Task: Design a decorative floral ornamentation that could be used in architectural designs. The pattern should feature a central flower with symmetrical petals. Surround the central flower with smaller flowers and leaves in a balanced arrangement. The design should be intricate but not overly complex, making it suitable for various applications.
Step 1752:
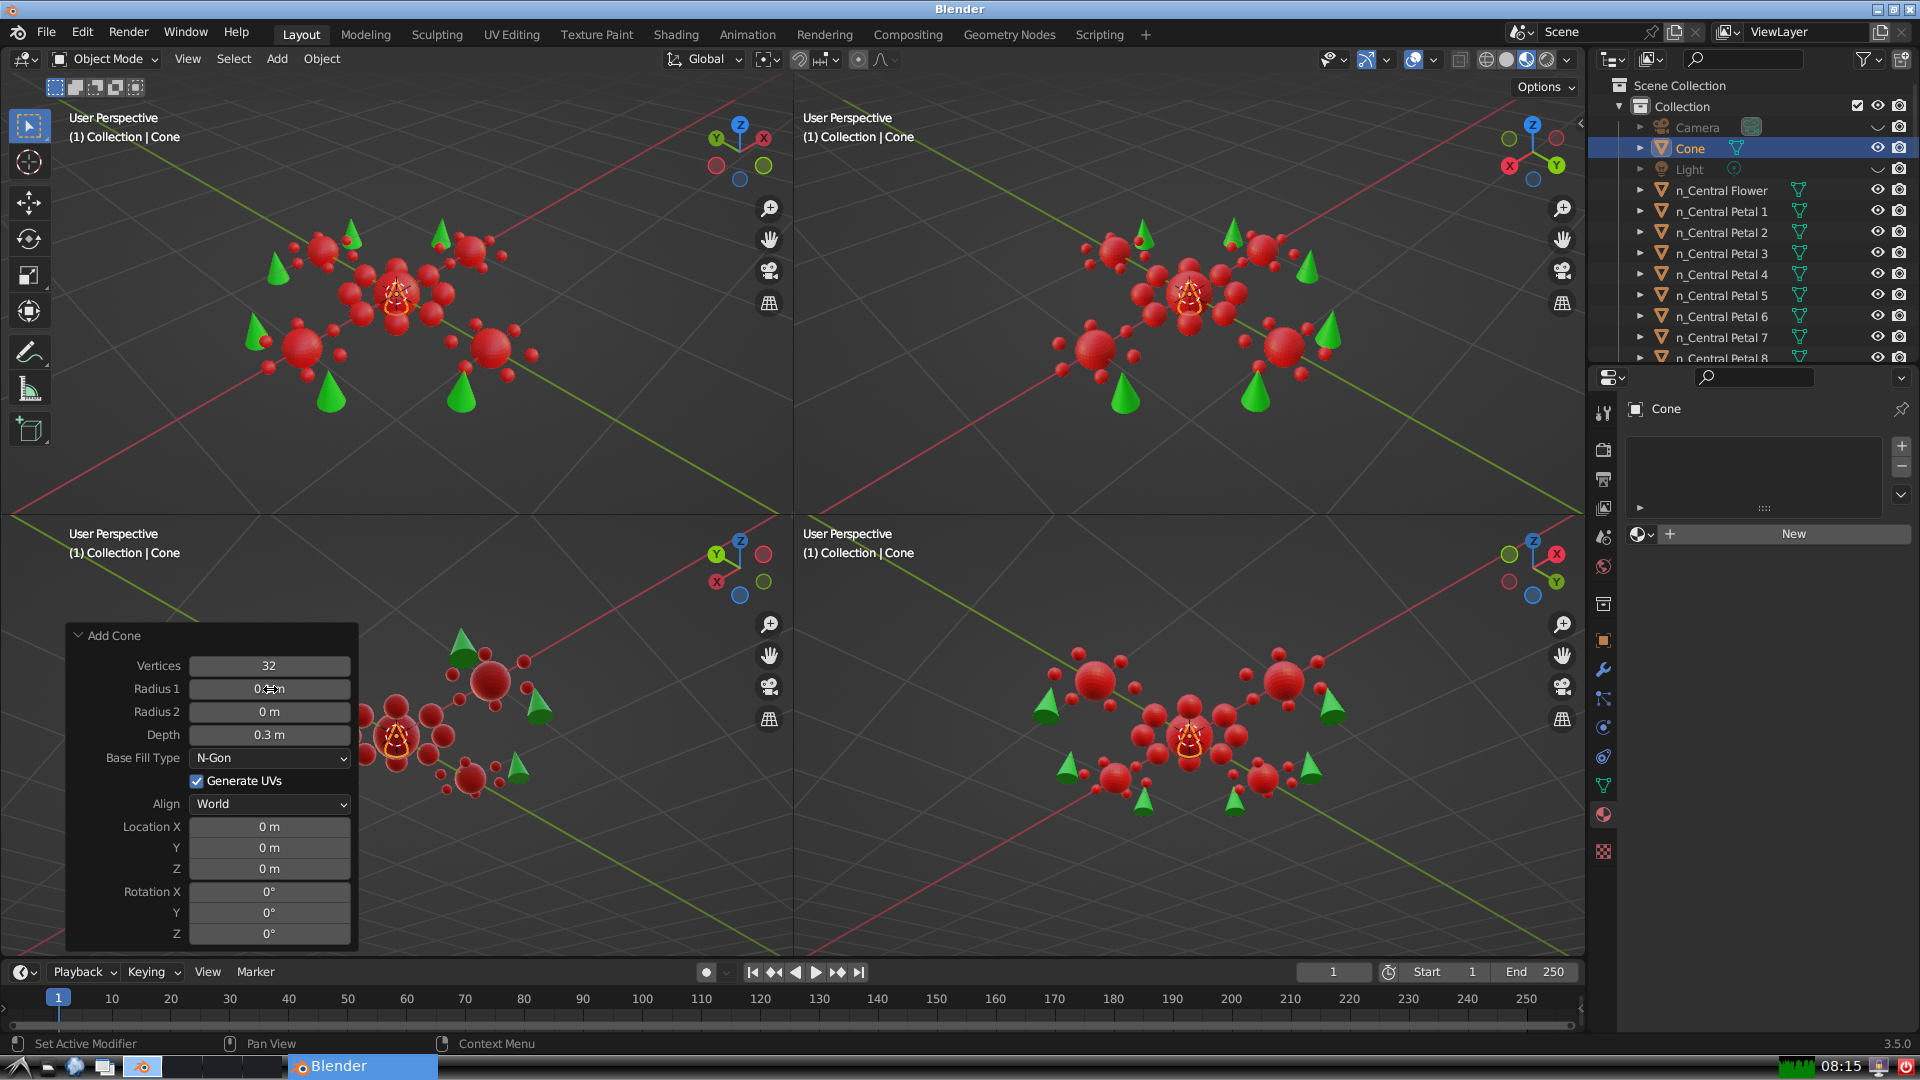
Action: {"mouse_move": [270, 712]}